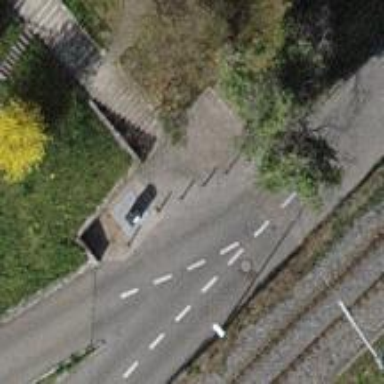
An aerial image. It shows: Set of steps on the road.